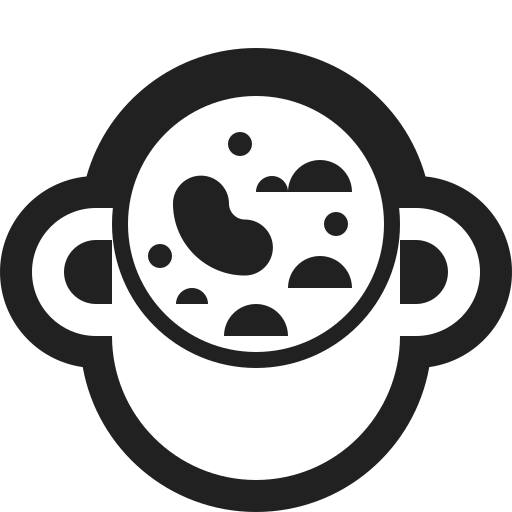
pot of food high contrast